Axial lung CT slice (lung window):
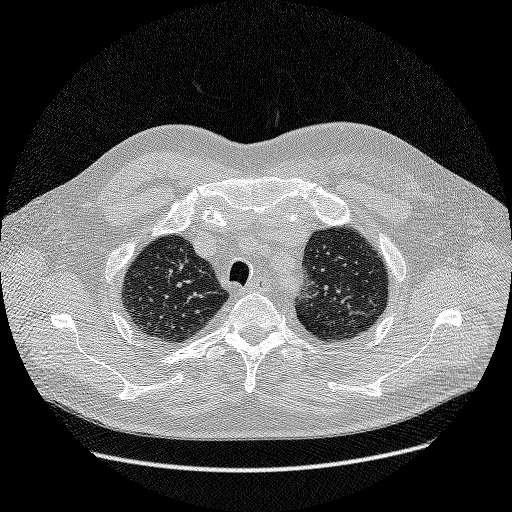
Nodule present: no